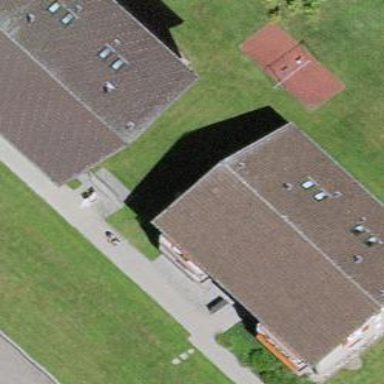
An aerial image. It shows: Residential building.